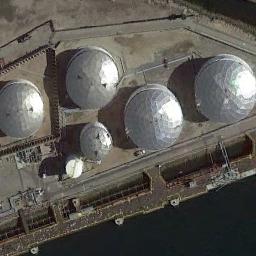
Label: storage tanks